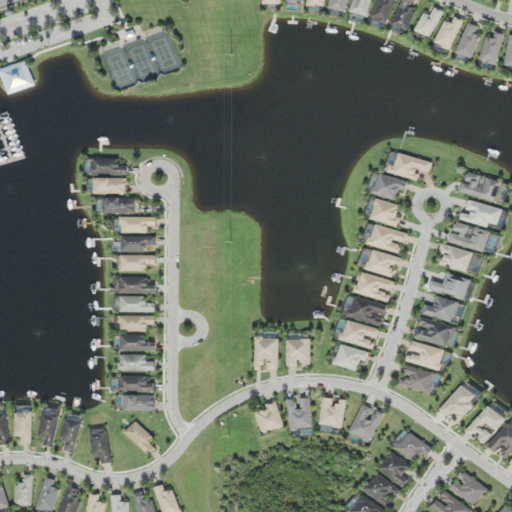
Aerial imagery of island in Florida named Branches Hammock containing medium intensity development, open water, low intensity development, high intensity development, open development, herbaceous wetlands, pasture, woody wetlands, grassland, mixed forest, and evergreen forest